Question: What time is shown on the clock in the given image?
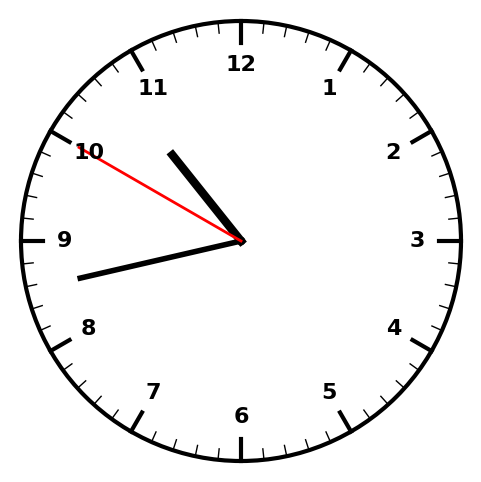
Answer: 10:42:50